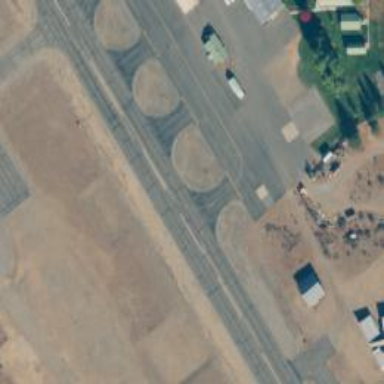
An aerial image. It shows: View of taxiway at the airport.